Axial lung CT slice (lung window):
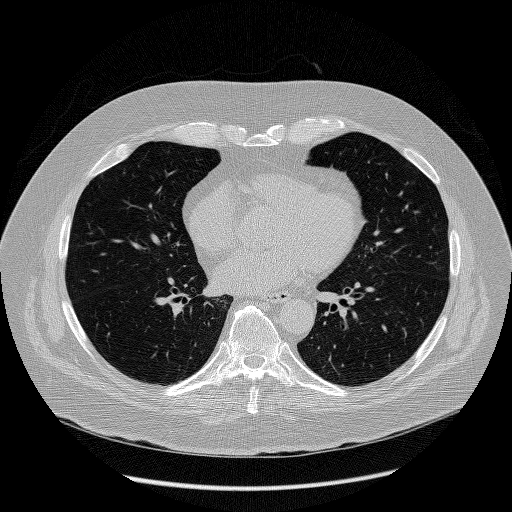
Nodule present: no